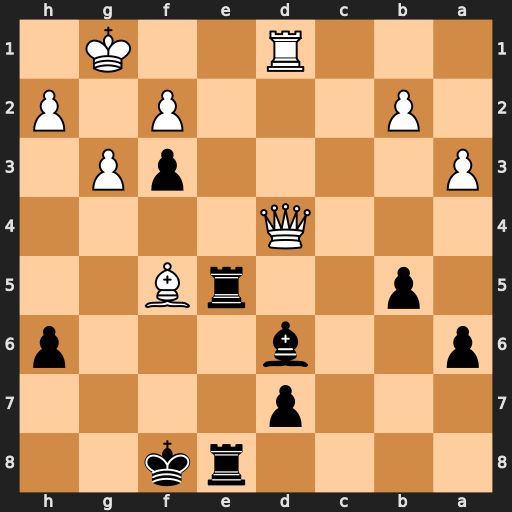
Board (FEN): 4rk2/3p4/p2b3p/1p2rB2/3Q4/P4pP1/1P3P1P/3R2K1
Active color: b
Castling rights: -
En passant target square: -
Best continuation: Re1+ Rxe1 Rxe1#